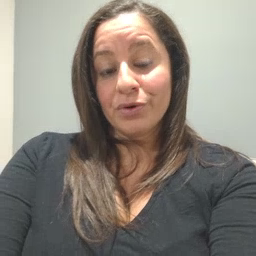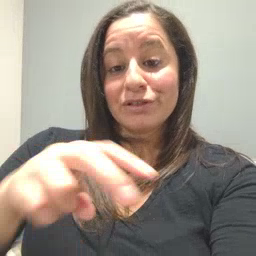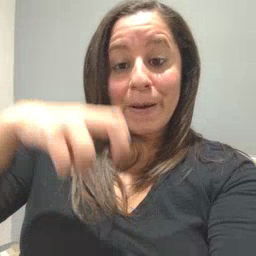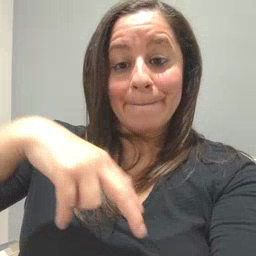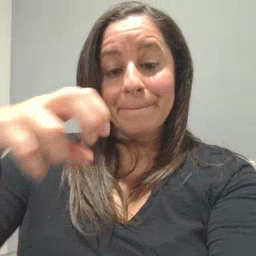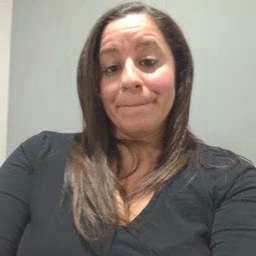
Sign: jump